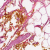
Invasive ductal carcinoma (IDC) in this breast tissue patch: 0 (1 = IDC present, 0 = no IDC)